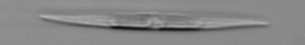
Label: pennate_Pseudo-nitzschia